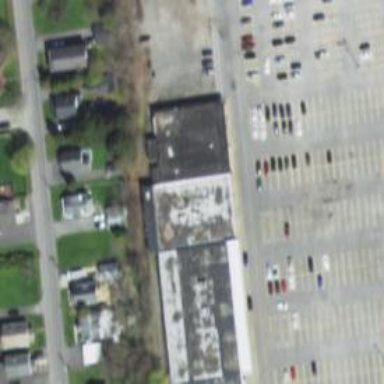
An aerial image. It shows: Commercial building.